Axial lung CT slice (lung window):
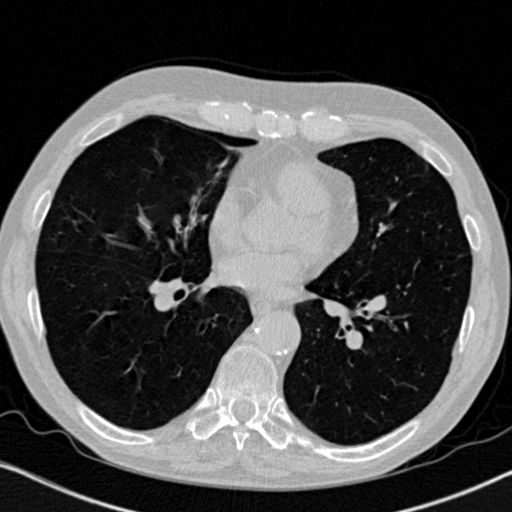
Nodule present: no